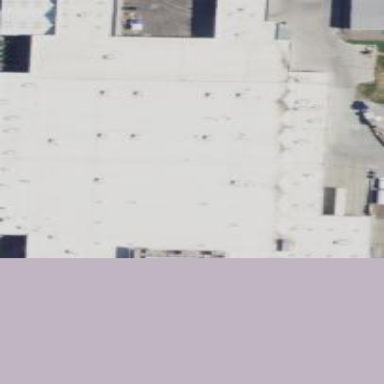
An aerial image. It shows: Retail building housing supermarket.